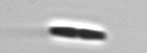
Label: pennate